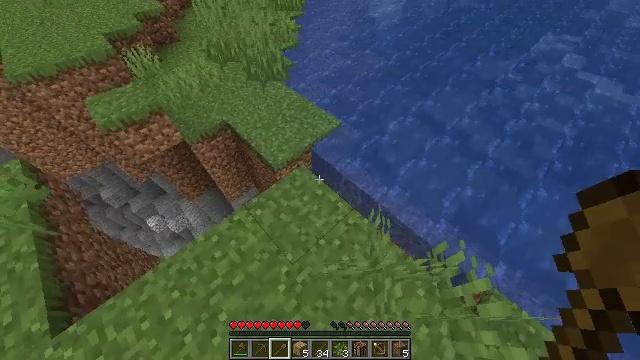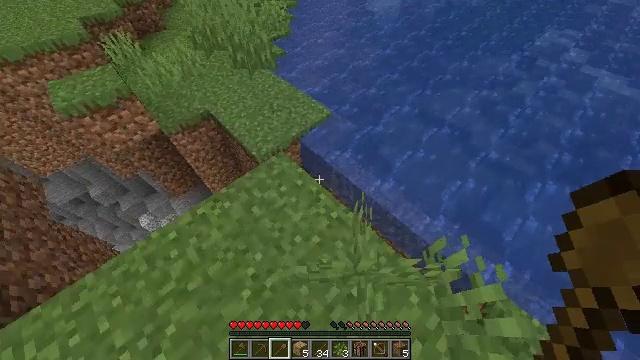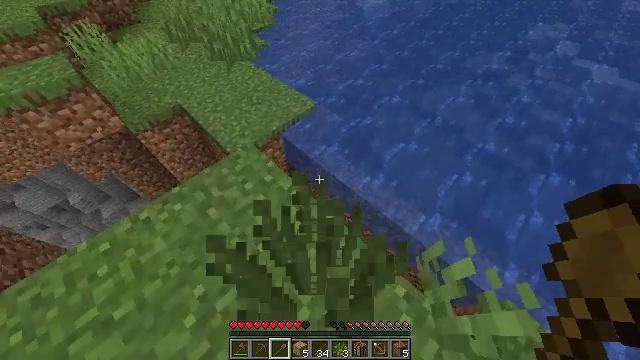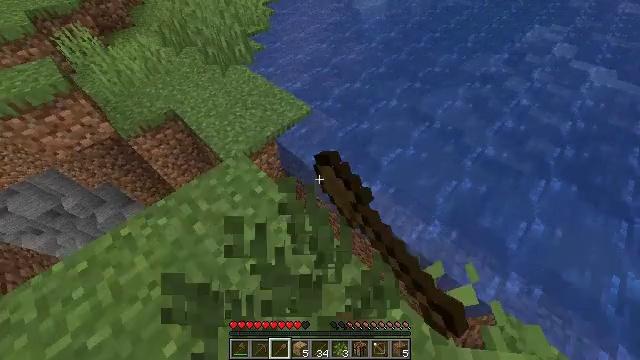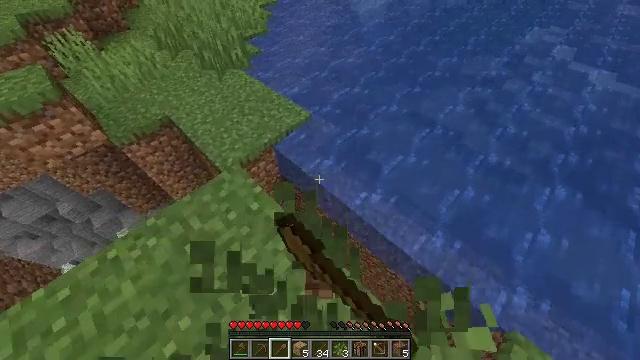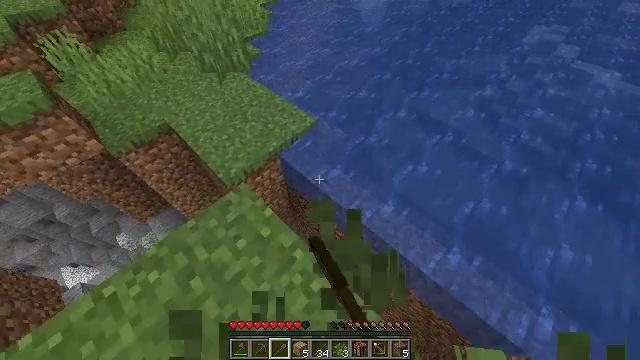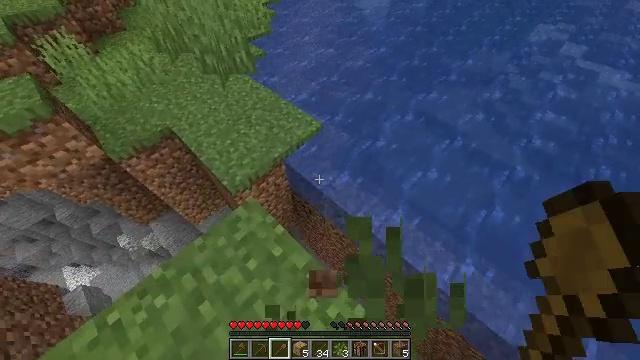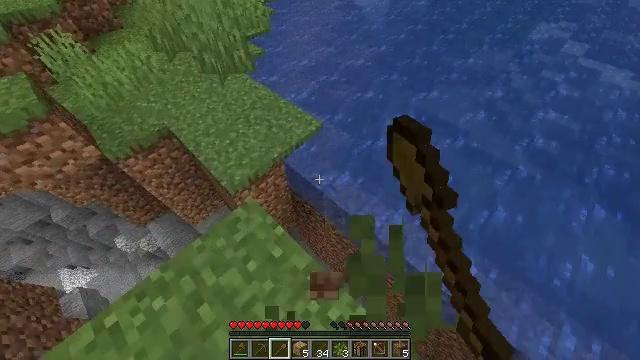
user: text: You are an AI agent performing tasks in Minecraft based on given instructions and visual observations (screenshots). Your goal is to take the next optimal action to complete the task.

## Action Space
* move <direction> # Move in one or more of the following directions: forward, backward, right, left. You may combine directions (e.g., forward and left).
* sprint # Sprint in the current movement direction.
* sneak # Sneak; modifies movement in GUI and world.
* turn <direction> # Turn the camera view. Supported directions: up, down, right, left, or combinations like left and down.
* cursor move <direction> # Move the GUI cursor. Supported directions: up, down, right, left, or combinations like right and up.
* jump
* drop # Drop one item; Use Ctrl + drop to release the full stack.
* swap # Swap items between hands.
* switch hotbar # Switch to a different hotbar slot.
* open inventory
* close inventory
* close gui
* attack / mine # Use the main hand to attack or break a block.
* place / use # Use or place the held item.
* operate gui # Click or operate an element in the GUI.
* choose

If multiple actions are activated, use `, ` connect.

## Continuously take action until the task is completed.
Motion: motion action
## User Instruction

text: Clear the ground by mining grass.
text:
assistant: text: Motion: move forward and move left
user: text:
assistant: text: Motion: move forward and move left, turn right, attack / mine
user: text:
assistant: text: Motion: move forward and move left, attack / mine
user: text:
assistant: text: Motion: move forward and move left, attack / mine
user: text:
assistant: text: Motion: move forward and move left, attack / mine
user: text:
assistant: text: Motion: attack / mine
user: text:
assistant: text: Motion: attack / mine
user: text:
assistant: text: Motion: attack / mine